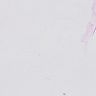
Metastatic tissue present: yes